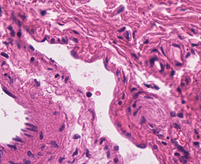
Tumor epithelial tissue: no
Tumor-associated stroma tissue: yes
Normal tissue: no